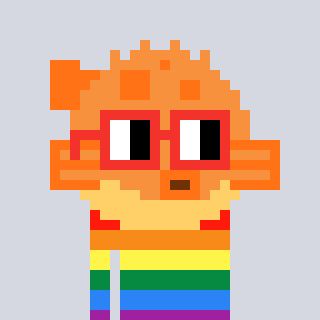
a pixel art character with square red glasses, a pufferfish-shaped head and a redpinkish-colored body on a cool background